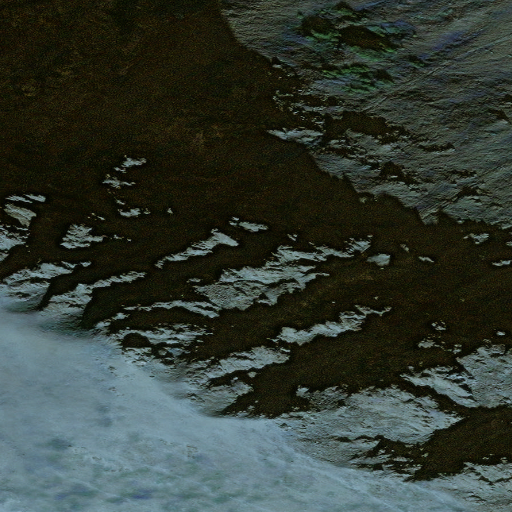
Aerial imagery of mountain in Alaska named Flattop Mountain containing only unknown